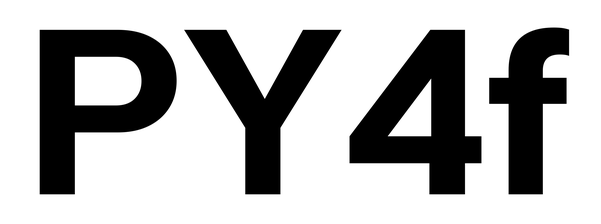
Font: InstrumentSans_Bold